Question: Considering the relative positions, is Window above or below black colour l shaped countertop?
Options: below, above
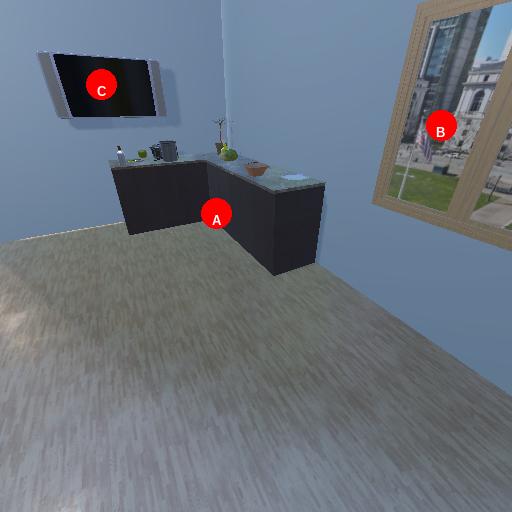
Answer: below